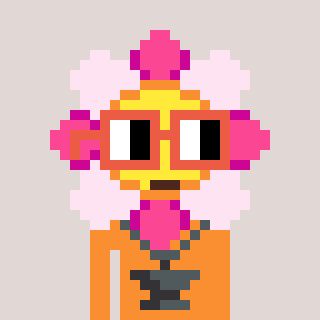
a pixel art character with square orange glasses, a flower-shaped head and a orange-colored body on a warm background